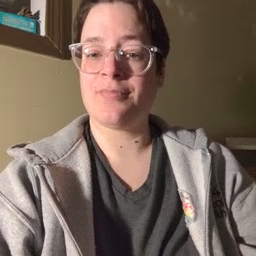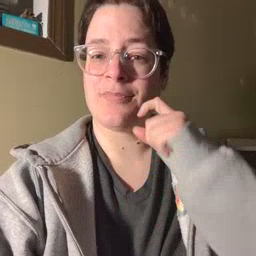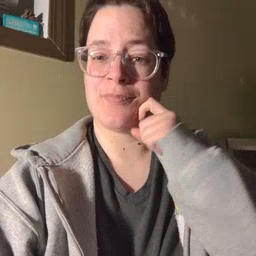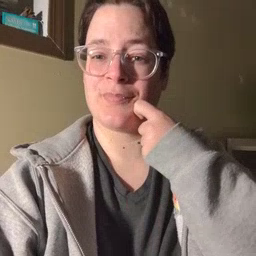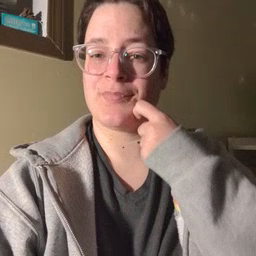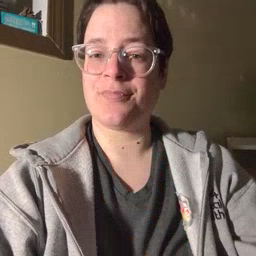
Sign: apple